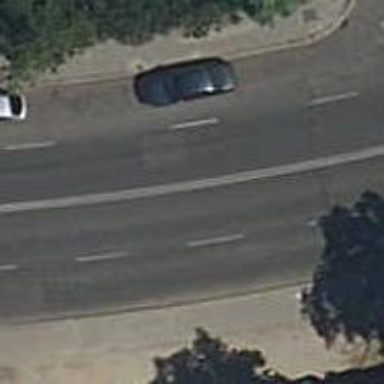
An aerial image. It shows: Bump for traffic calming.